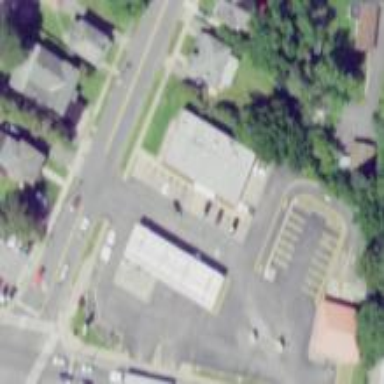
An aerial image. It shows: Convenience shop.